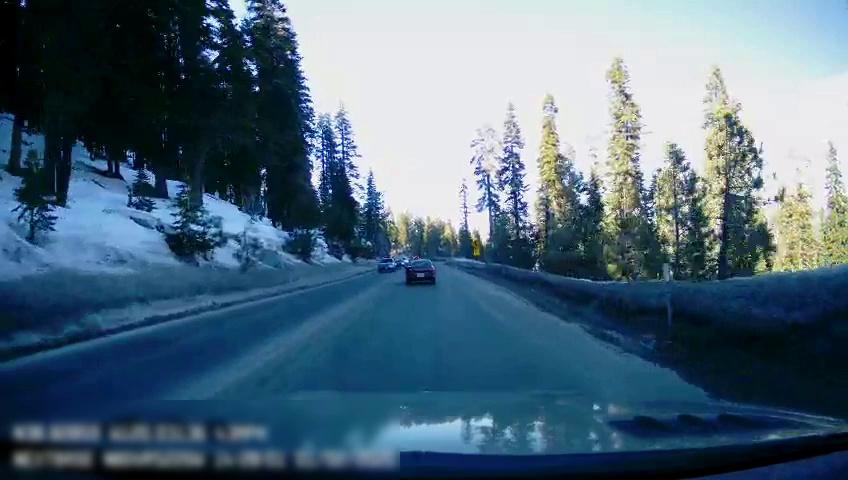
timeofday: Day
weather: Sunny
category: Drivable Space
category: Vehicles | SUV
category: Vehicles | Car
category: Lanes | Opposite Lane
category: Lanes | Opposite Lane
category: Lanes | Current Lane
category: Traffic | Signs